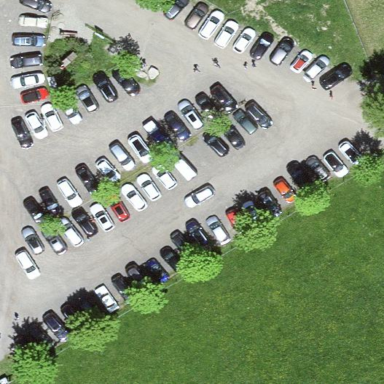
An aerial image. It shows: Parking area with surface.